Aerial crown-view tile of a tropical tree (Barro Colorado Island, Panama), acquired 20240918:
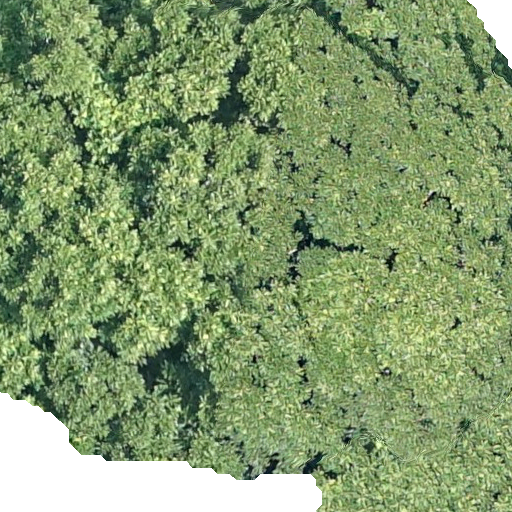
Species: Dipteryx oleifera
GBIF accepted scientific name: Dipteryx oleifera
Crown area: 581.124 m²